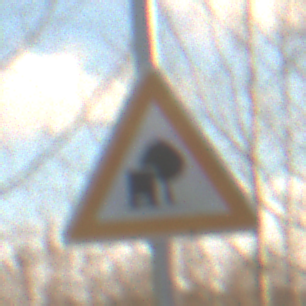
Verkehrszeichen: UnzureichendesLichtraumprofil
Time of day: SunriseSunset
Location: Outdoor (Nature)
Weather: PartlyCloudy
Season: NotSpecified
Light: Natural